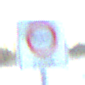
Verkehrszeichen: BeginnUmweltzone
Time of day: SunriseSunset
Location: Outdoor (Nature)
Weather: Clear
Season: Winter
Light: Natural